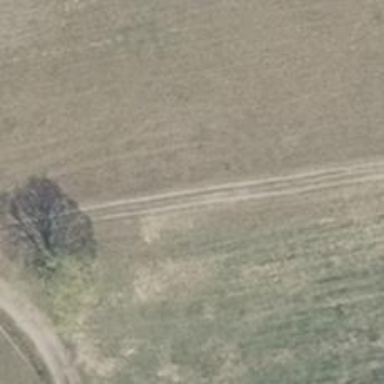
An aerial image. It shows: Ground track with grade 4 track type.